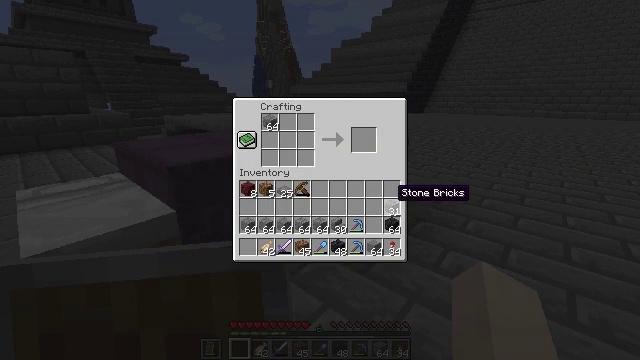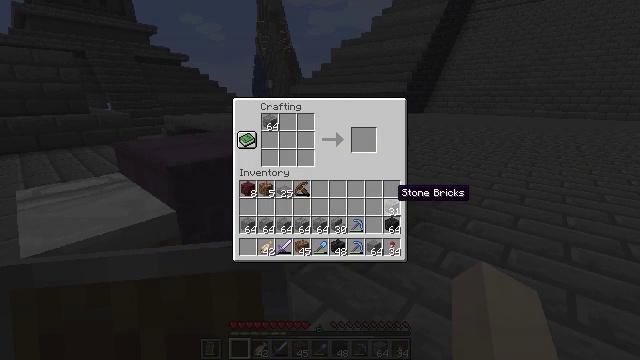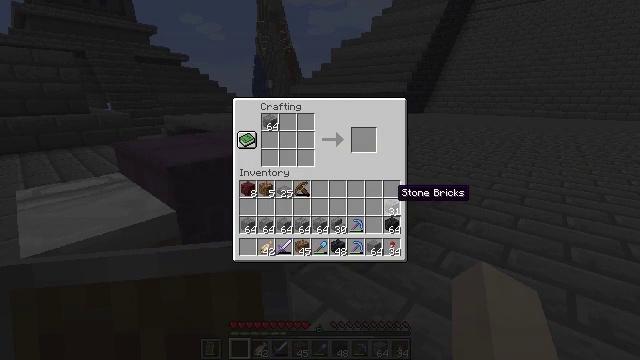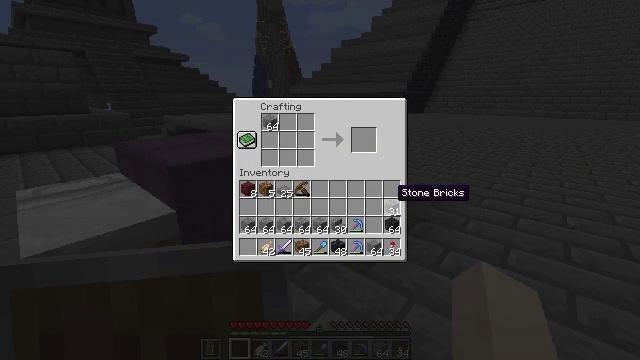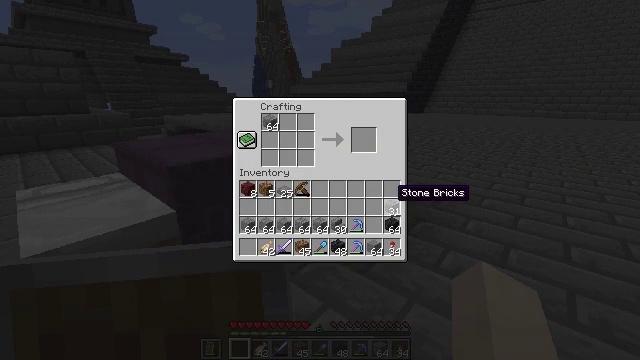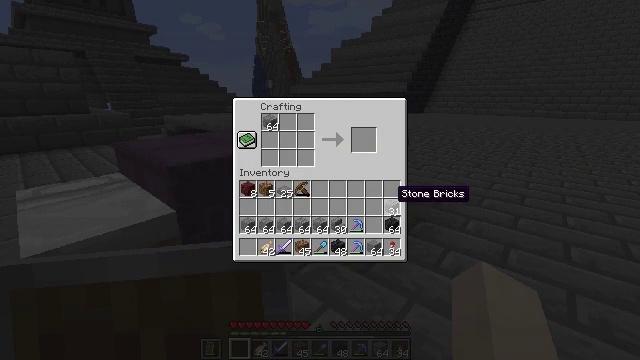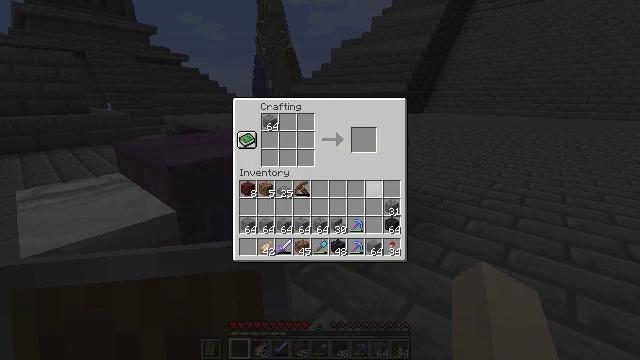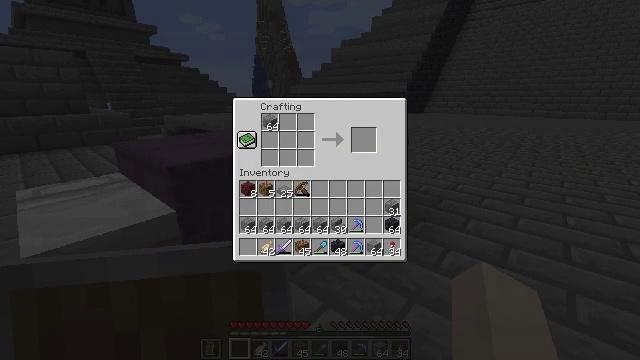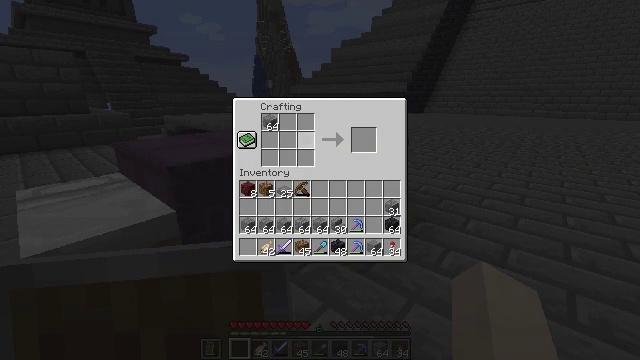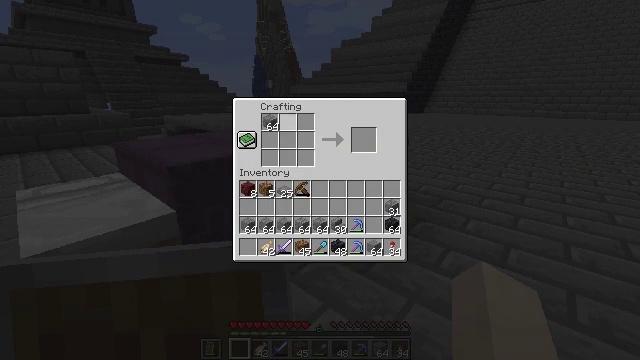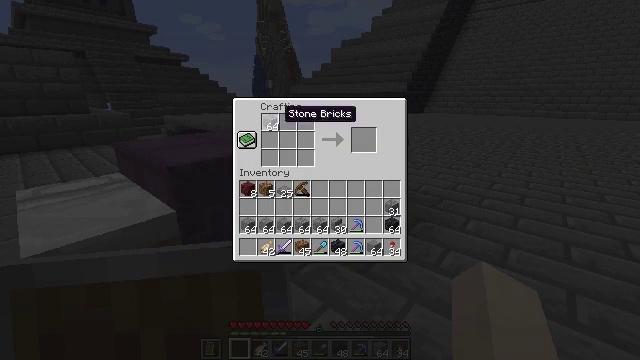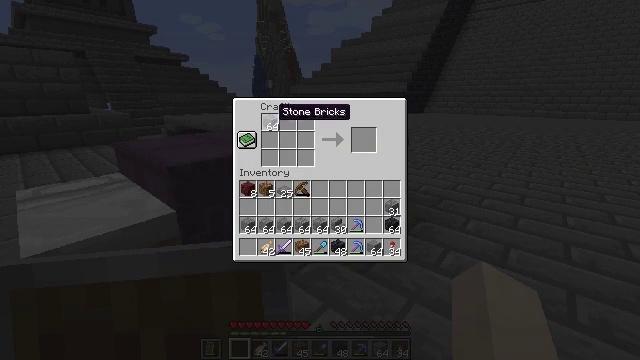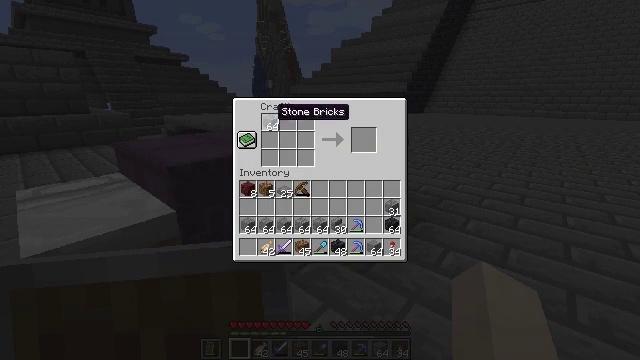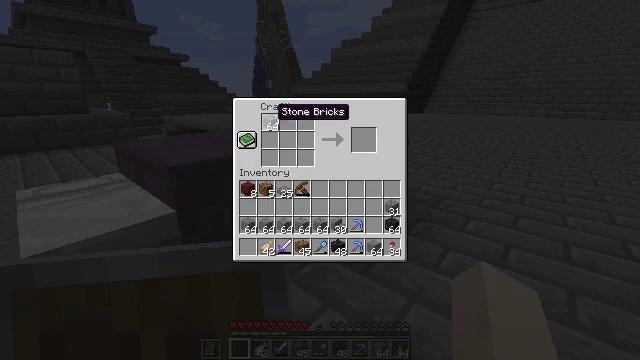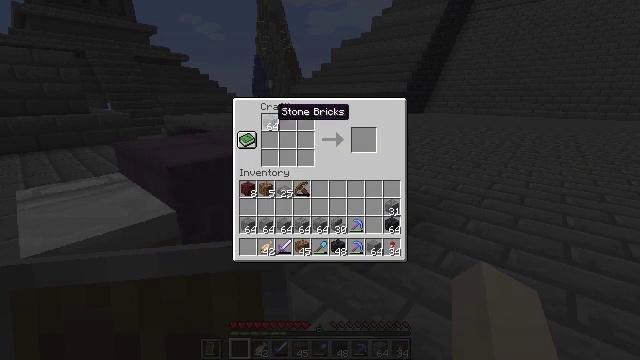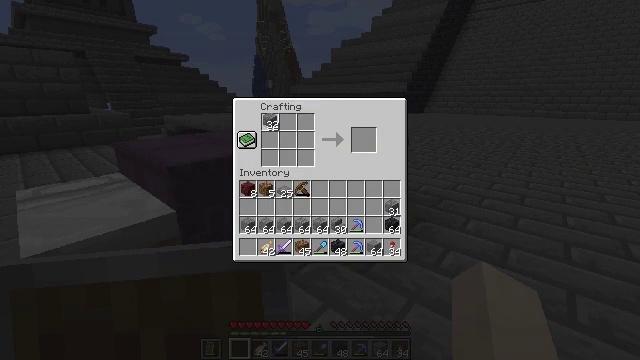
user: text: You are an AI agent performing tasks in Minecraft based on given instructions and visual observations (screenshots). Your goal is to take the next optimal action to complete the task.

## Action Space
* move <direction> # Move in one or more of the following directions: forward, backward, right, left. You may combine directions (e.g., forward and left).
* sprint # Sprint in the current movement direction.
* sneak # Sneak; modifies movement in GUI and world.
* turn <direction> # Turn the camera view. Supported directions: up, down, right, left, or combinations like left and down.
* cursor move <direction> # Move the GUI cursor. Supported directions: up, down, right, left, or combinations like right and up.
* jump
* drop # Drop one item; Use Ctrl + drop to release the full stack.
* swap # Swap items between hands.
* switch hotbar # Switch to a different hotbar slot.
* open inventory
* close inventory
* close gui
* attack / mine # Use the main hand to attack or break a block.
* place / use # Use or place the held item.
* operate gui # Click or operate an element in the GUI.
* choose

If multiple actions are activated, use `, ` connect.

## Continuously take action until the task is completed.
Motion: motion action
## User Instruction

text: Use the crafting table to make stone brick slabs.
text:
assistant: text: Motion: sneak
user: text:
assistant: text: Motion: sneak
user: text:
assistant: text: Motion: sneak
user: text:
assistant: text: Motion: sneak
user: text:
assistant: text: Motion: sneak
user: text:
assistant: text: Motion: sneak, cursor move left
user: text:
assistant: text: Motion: sneak, cursor move left and up
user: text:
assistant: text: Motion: sneak, cursor move left and up
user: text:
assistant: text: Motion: cursor move left
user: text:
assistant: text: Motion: cursor move left and up
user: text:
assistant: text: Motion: no_op
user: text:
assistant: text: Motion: no_op
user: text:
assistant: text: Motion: no_op
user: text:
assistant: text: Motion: no_op
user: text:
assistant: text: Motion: choose
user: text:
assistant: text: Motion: no_op
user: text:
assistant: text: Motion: no_op
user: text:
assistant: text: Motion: no_op
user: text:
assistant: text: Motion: no_op
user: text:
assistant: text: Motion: operate gui
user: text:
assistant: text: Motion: operate gui
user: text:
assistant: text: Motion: no_op
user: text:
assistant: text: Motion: no_op
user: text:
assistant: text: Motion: no_op
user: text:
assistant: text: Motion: no_op
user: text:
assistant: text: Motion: no_op
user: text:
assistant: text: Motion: no_op
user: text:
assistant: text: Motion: choose
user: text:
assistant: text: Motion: choose
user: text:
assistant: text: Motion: choose